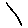
Label: line